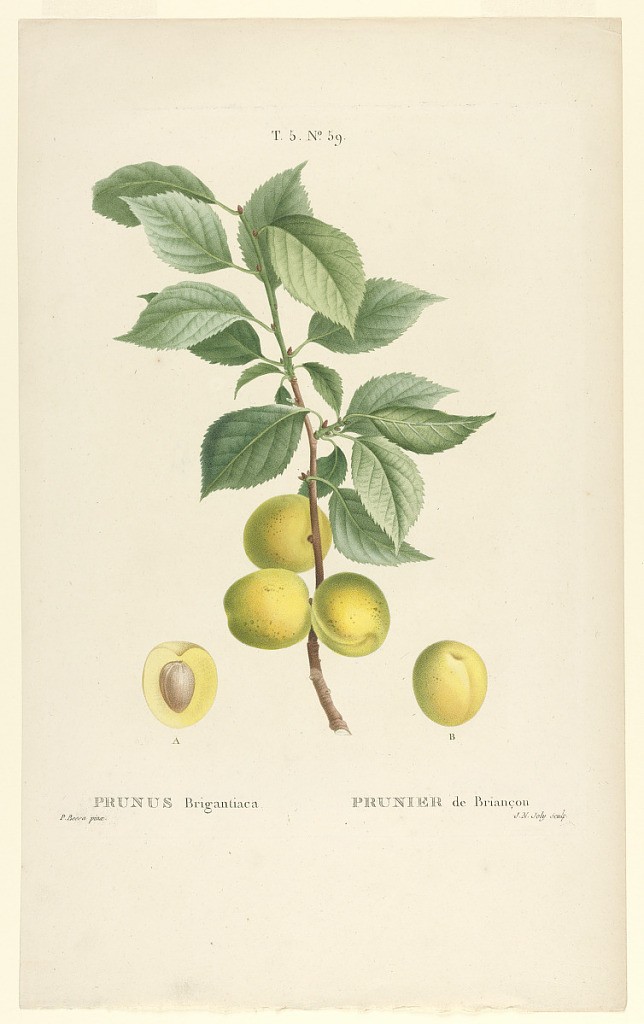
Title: Prunus Brigantiaca
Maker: J. N. Joly, French, active 19th c.
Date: ca. 1820
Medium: Engraving, brush and watercolor on paper
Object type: Print
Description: A vertical twig with leaves and yellow fruit - three apricots or plums. Lower left, a cross-section. Title in Latin and French, and the artists' names below.